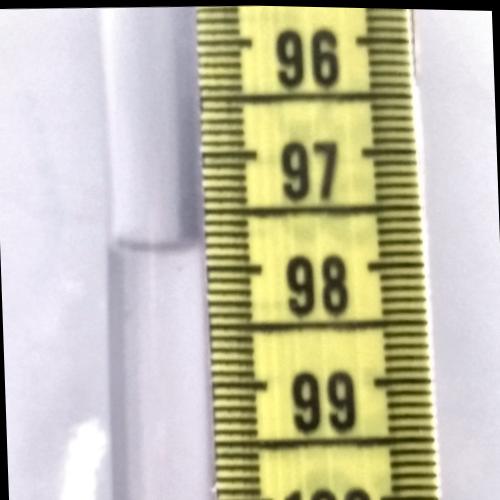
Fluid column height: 97.8 cm